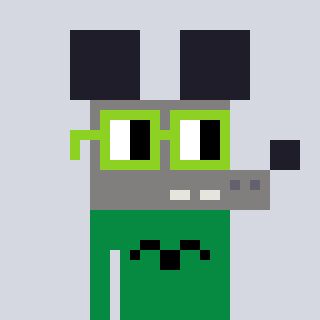
a pixel art character with square light green glasses, a mouse-shaped head and a green-colored body on a cool background